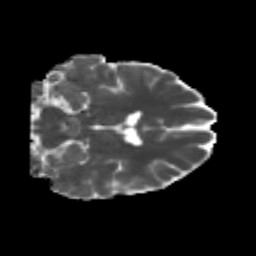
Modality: MD
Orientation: coronal
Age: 25
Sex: male
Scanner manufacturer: siemens
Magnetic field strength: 3 T
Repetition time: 3.5 s
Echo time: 0.113 s